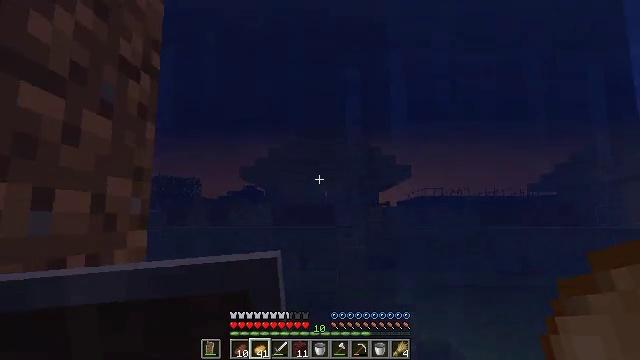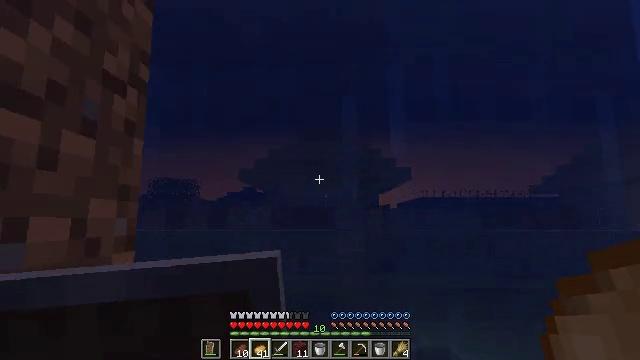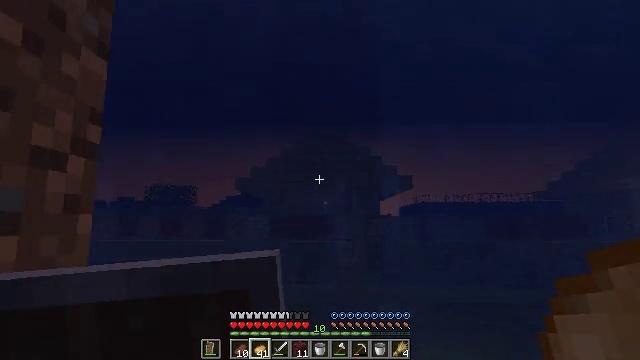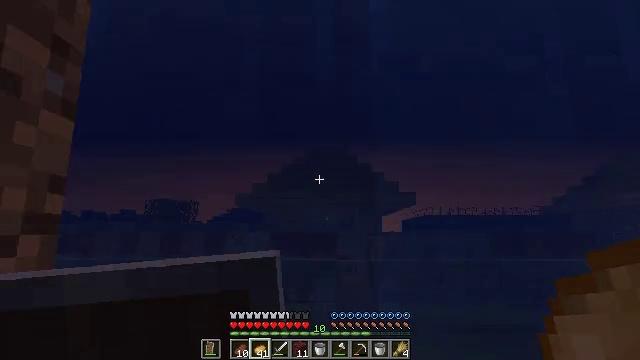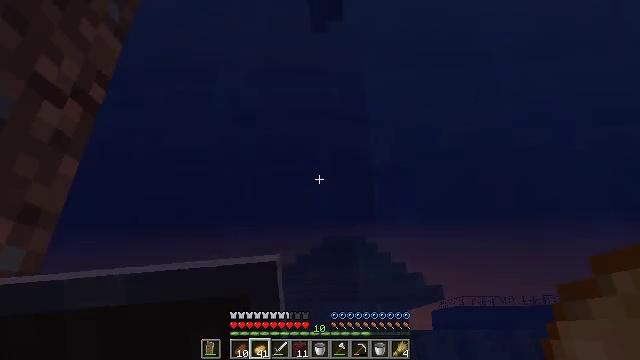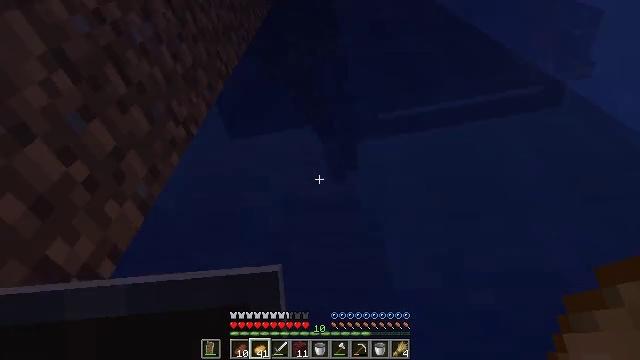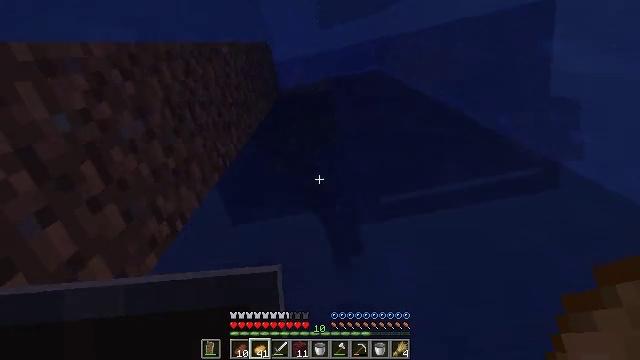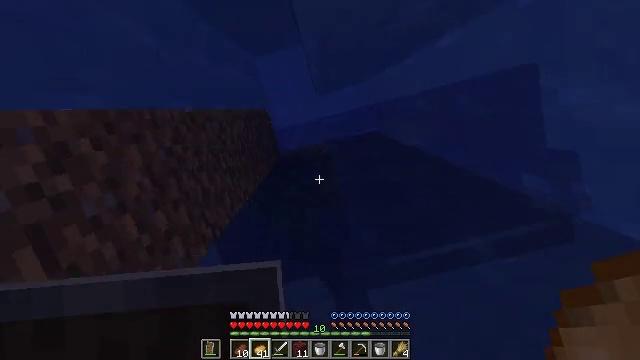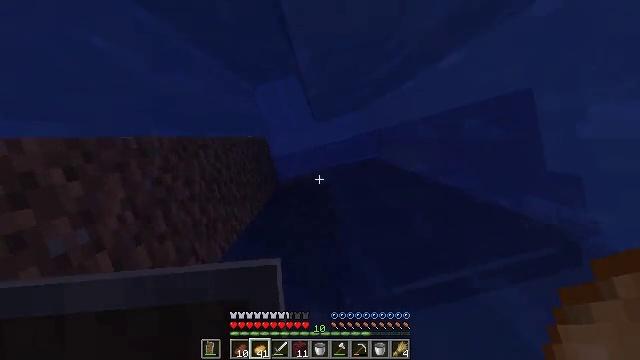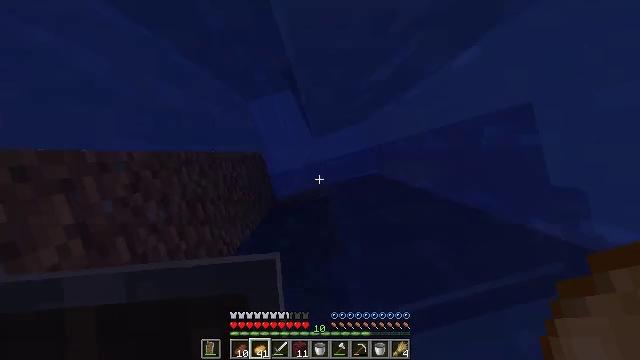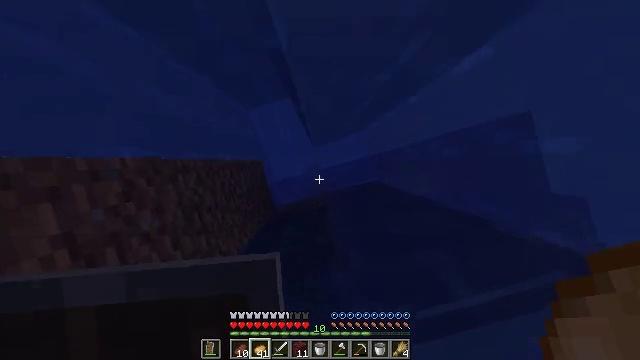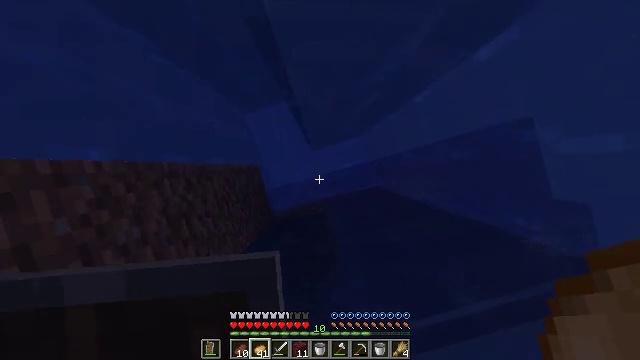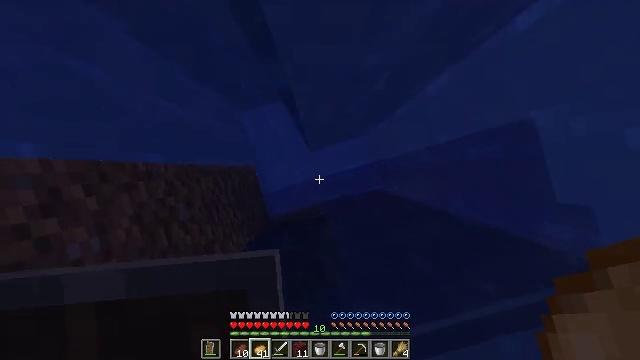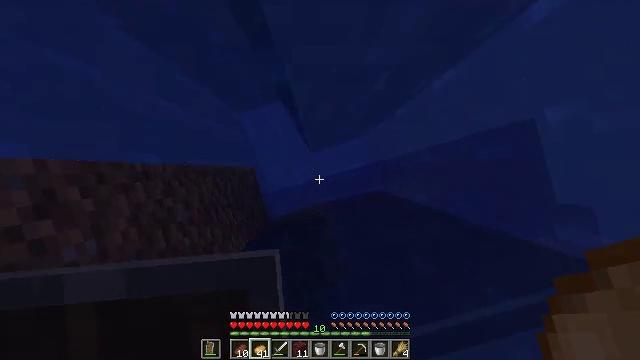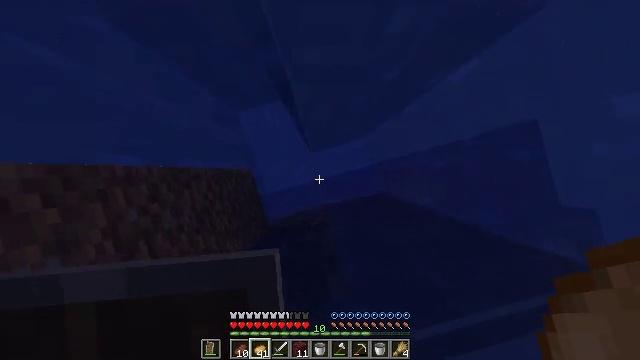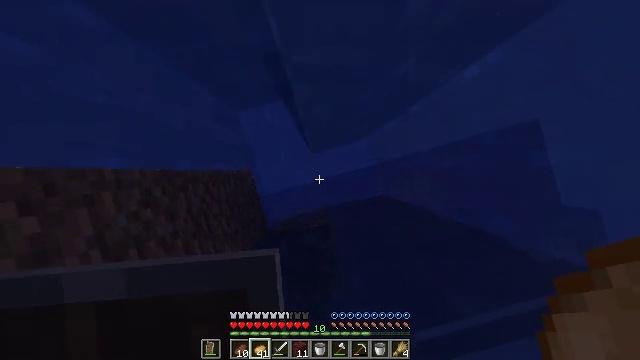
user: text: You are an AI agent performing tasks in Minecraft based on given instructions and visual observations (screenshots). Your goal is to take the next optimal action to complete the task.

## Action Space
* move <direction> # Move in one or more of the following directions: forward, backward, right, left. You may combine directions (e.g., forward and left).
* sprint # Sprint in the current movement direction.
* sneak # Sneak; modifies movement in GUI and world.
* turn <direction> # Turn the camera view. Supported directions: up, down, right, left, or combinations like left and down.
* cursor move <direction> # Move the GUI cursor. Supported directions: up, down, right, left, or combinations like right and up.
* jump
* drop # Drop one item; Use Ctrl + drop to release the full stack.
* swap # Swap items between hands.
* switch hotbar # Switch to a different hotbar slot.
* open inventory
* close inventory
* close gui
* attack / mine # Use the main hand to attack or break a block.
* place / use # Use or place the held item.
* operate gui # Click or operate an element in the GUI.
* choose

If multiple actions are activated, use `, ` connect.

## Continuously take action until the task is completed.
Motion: motion action
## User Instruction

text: Open your crafting interface to make an emerald.
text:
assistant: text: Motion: jump
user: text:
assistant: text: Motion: jump
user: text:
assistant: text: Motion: turn up, jump
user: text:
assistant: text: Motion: turn left and up, jump
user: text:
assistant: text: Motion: turn left and up, jump
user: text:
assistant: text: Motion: turn left and up, jump
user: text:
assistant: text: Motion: turn left and up, jump
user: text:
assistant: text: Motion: turn up, jump
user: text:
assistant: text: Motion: turn up, jump
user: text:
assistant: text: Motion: turn up, jump
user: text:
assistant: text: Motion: turn up, jump
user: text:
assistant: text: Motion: jump
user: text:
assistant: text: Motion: move back and move left, jump
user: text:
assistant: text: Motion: move back and move left, jump
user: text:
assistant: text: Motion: move back and move left, jump
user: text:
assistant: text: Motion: move back and move left, jump
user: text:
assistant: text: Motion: jump
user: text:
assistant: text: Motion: jump
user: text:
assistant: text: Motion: jump
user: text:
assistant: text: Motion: jump
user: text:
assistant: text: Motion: move forward and move left, turn down, jump
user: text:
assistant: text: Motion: move forward and move left, turn down, jump
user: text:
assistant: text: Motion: move forward and move left, turn down, jump
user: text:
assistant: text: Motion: move forward and move left, turn down, jump
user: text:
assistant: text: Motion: move forward and move left, turn down, jump
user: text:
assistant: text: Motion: move forward and move left, jump
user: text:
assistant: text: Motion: jump
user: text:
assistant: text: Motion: jump
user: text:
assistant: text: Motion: jump
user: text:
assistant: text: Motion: jump